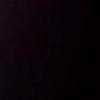
Label: space